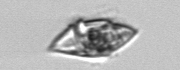
Label: Gyrodinium